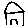
Label: house